Question: I am working on a simple web page and I have a pretty simple problem (possible CSS question). On the webpage, I have a table and a button right under it. I want to make the button have the same "starting width?" as the table. I included the link to the screenshot so you could get a better understanding of what I am trying to do.

'''
<table id="myTable" align="center" border="1px" style="width: 1400px; line-height: 30px;">
<thead>
<tr>
<th colspan="18" style="font-family: Verdana;">
<h2>Dannye dogovorov</h2>
</th>
</tr>
</thead>
<tbody>
<t class="element">
<th class="title" style="font-family: Verdana;">ID</th>
<th class="title" style="font-family: Verdana;">Produkt</th>
<th class="title" style="font-family: Verdana;">Paket</th>
<th class="title" style="font-family: Verdana;">Osnovnoi dogovor</th>
<th class="title" style="font-family: Verdana;">Nomer dogovora</th>
<th class="title" style="font-family: Verdana;">Strakhovatel'</th>
<th class="title" style="font-family: Verdana;">Premiia v valiute</th>
<th class="title" style="font-family: Verdana;">Komissiia v valiute</th>
<th class="title" style="font-family: Verdana;">Data dogovora</th>
<th class="title" style="font-family: Verdana;">Data nachala dogovora</th>
<th class="title" style="font-family: Verdana;">Data okonchaniia dogovora</th>
<th class="title" style="font-family: Verdana;">Data okonchaniia strakh. zashchity</th>
<th class="title" style="font-family: Verdana;">Vremia rastorazheniia</th>
<th class="title" style="font-family: Verdana;">Prichina rastorazheniia</th>
<th class="title" style="font-family: Verdana;">Status dogovora</th>
<th class="title" style="font-family: Verdana;">Nomer zaiavleniia</th>
<th class="title" style="font-family: Verdana;">Vlozheniia</th>
</t>
<tr id="searchRes">
<!-- querie results are put here -->
</tr>
</tbody>
</table>
'''
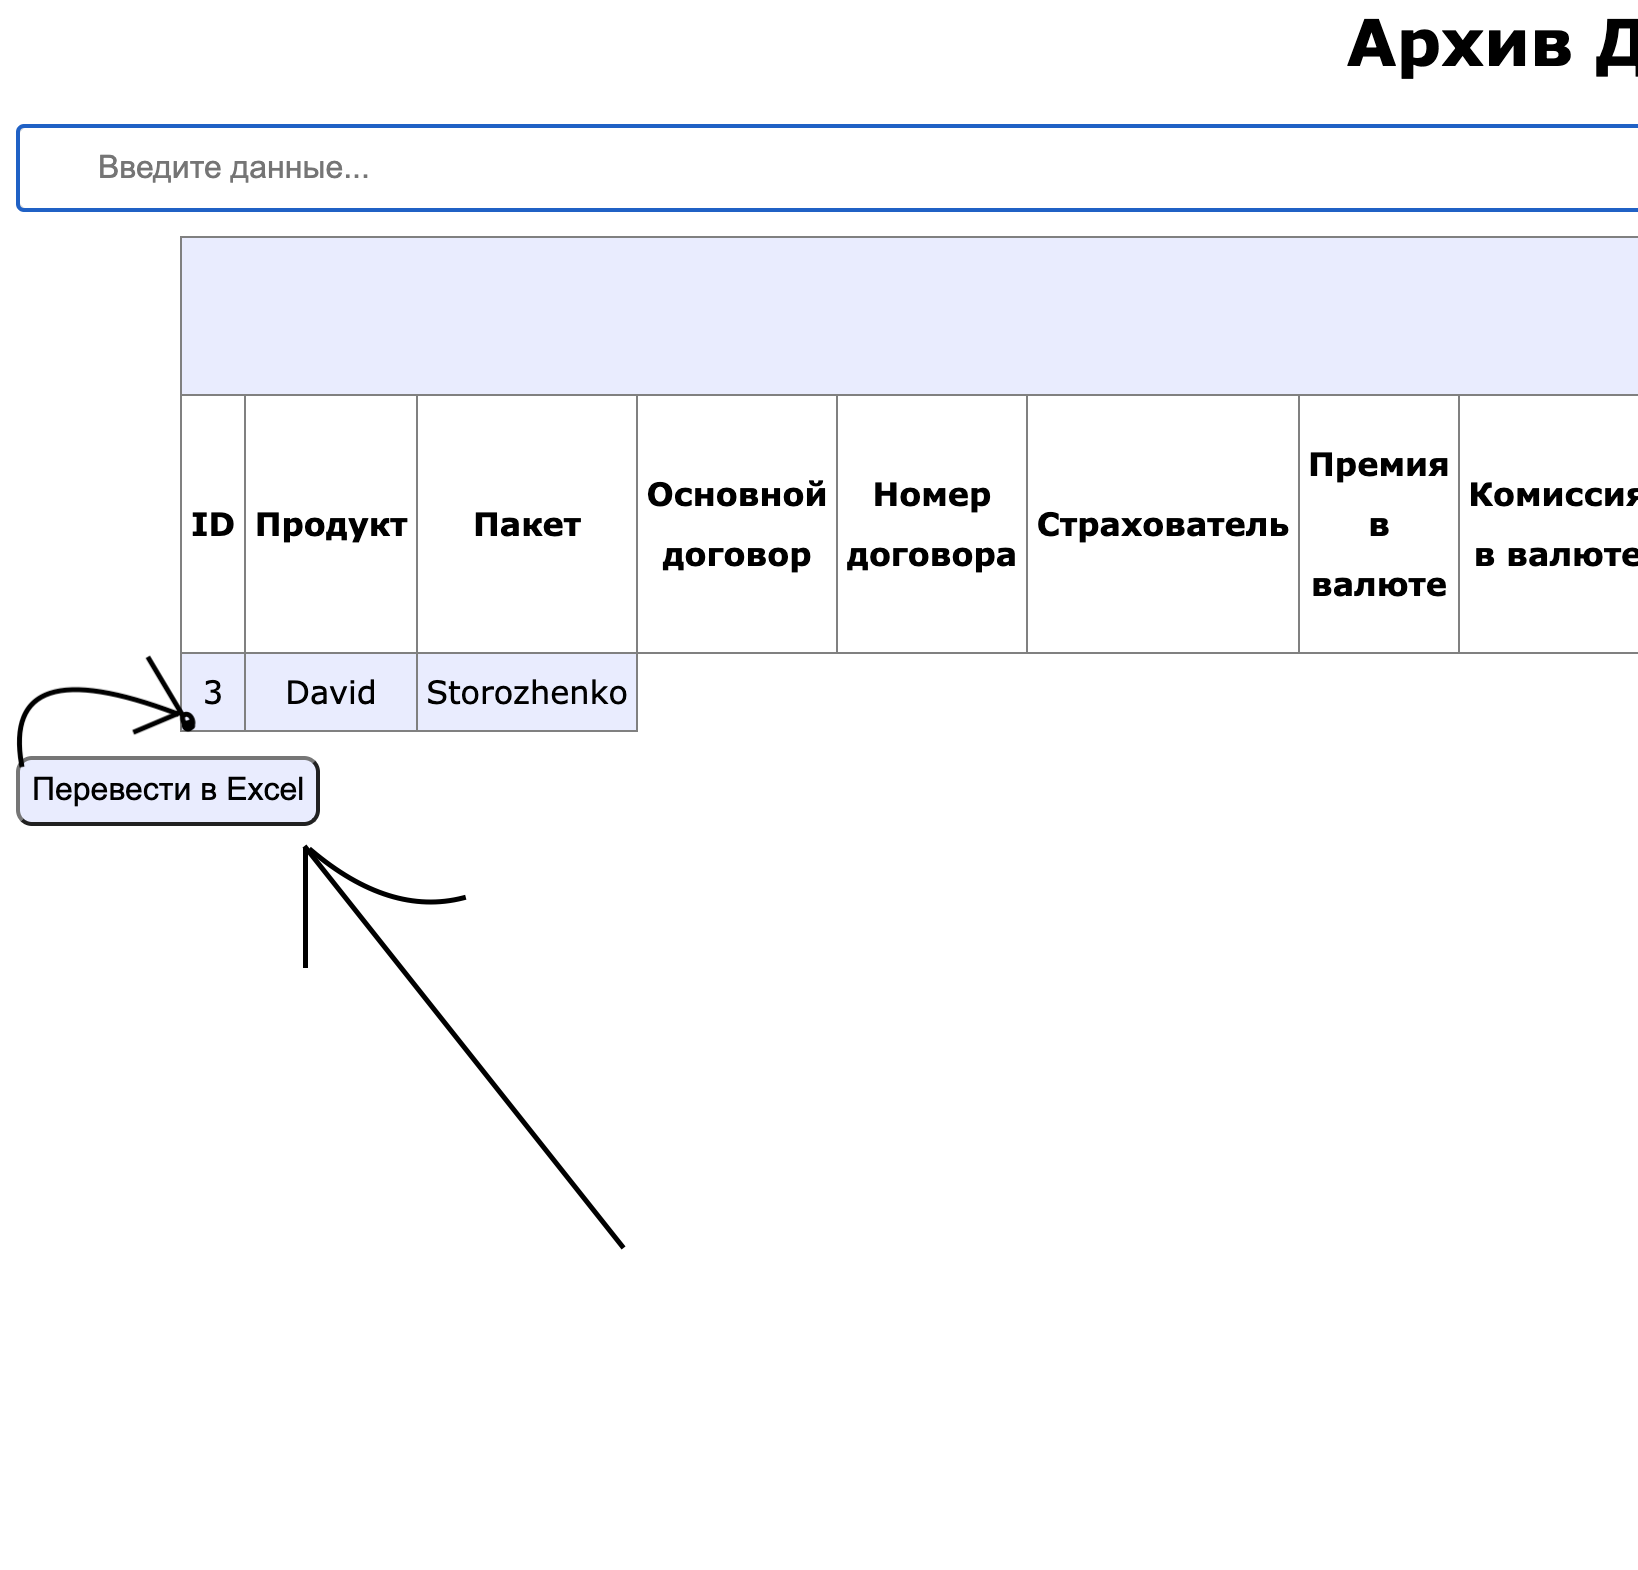
Answer: Is it what you were trying to achieve? <URL>
I made the table smaller to make it more representative, but basically the idea is the same. Wrap the table and the button into one parent '<div>' and center it with giving the parent '<div>' the same width as your table has and apply 'margin:0 auto;'